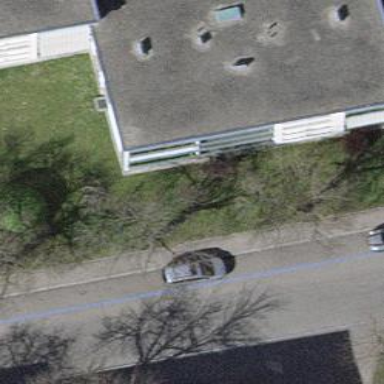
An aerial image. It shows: Flat-roofed apartment building.